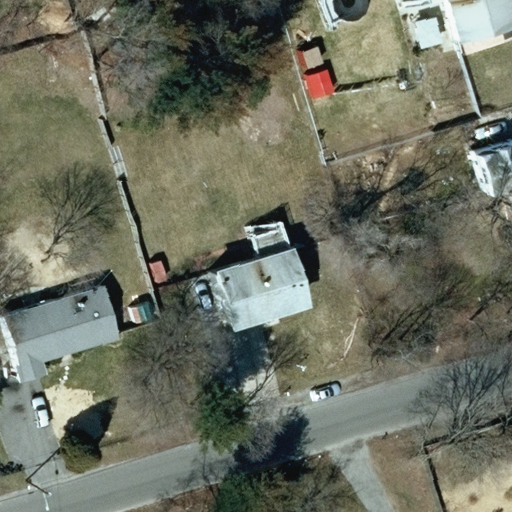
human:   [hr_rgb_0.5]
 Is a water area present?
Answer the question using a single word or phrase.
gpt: no

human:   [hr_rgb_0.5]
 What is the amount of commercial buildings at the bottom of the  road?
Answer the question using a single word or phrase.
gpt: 0

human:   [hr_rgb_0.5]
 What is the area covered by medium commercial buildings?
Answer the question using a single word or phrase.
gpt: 0m2

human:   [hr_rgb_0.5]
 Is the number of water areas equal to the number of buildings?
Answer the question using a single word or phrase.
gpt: no

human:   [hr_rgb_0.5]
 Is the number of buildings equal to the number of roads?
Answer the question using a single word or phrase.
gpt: no

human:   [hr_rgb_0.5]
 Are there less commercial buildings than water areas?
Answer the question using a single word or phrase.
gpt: no

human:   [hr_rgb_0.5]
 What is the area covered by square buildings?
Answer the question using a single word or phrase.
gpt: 0m2

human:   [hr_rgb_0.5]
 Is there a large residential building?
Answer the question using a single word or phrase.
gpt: no

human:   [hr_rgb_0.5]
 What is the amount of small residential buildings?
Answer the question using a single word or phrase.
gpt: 2

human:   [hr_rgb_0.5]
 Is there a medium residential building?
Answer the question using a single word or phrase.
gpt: yes

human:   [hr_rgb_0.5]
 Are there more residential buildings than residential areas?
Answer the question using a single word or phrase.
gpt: yes

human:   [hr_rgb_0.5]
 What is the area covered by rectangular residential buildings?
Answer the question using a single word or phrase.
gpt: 337m2

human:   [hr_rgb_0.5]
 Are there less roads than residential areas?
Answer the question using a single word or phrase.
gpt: no

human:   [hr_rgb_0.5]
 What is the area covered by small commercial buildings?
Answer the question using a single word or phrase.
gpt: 0m2

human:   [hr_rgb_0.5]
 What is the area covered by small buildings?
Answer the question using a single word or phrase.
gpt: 99m2

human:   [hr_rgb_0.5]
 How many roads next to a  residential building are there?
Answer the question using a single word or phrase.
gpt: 1

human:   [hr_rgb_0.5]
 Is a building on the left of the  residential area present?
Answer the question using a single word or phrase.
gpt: no

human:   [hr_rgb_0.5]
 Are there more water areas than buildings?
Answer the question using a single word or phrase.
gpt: no

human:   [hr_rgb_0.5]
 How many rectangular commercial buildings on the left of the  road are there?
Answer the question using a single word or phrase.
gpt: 0

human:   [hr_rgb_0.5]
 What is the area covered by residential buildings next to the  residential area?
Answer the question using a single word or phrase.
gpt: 460m2

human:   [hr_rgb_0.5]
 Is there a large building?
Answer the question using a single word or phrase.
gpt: no

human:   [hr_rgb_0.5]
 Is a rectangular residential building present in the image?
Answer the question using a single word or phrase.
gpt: yes

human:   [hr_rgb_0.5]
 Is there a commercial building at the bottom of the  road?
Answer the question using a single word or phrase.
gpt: no

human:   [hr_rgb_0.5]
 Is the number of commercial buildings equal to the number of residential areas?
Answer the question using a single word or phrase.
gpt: no

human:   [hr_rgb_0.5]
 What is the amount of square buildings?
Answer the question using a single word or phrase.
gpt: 0

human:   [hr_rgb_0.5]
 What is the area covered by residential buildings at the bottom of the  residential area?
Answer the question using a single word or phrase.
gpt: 460m2

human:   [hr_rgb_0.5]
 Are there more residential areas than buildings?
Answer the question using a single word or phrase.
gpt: no

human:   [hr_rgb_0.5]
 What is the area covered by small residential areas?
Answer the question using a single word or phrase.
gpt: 0m2

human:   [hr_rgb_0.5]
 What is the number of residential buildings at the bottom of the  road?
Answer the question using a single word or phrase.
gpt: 0

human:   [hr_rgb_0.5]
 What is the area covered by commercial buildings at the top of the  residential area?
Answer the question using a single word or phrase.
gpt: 0m2

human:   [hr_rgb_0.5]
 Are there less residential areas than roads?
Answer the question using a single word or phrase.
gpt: no

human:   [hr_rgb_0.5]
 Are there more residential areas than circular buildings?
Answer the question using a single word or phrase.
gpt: yes

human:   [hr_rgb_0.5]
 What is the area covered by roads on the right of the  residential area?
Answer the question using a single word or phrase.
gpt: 0m2

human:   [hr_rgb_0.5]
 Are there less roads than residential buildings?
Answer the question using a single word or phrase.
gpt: yes

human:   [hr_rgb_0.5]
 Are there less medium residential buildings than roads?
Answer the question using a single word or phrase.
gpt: no

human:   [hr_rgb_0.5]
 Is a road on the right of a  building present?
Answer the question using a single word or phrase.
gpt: yes